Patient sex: F
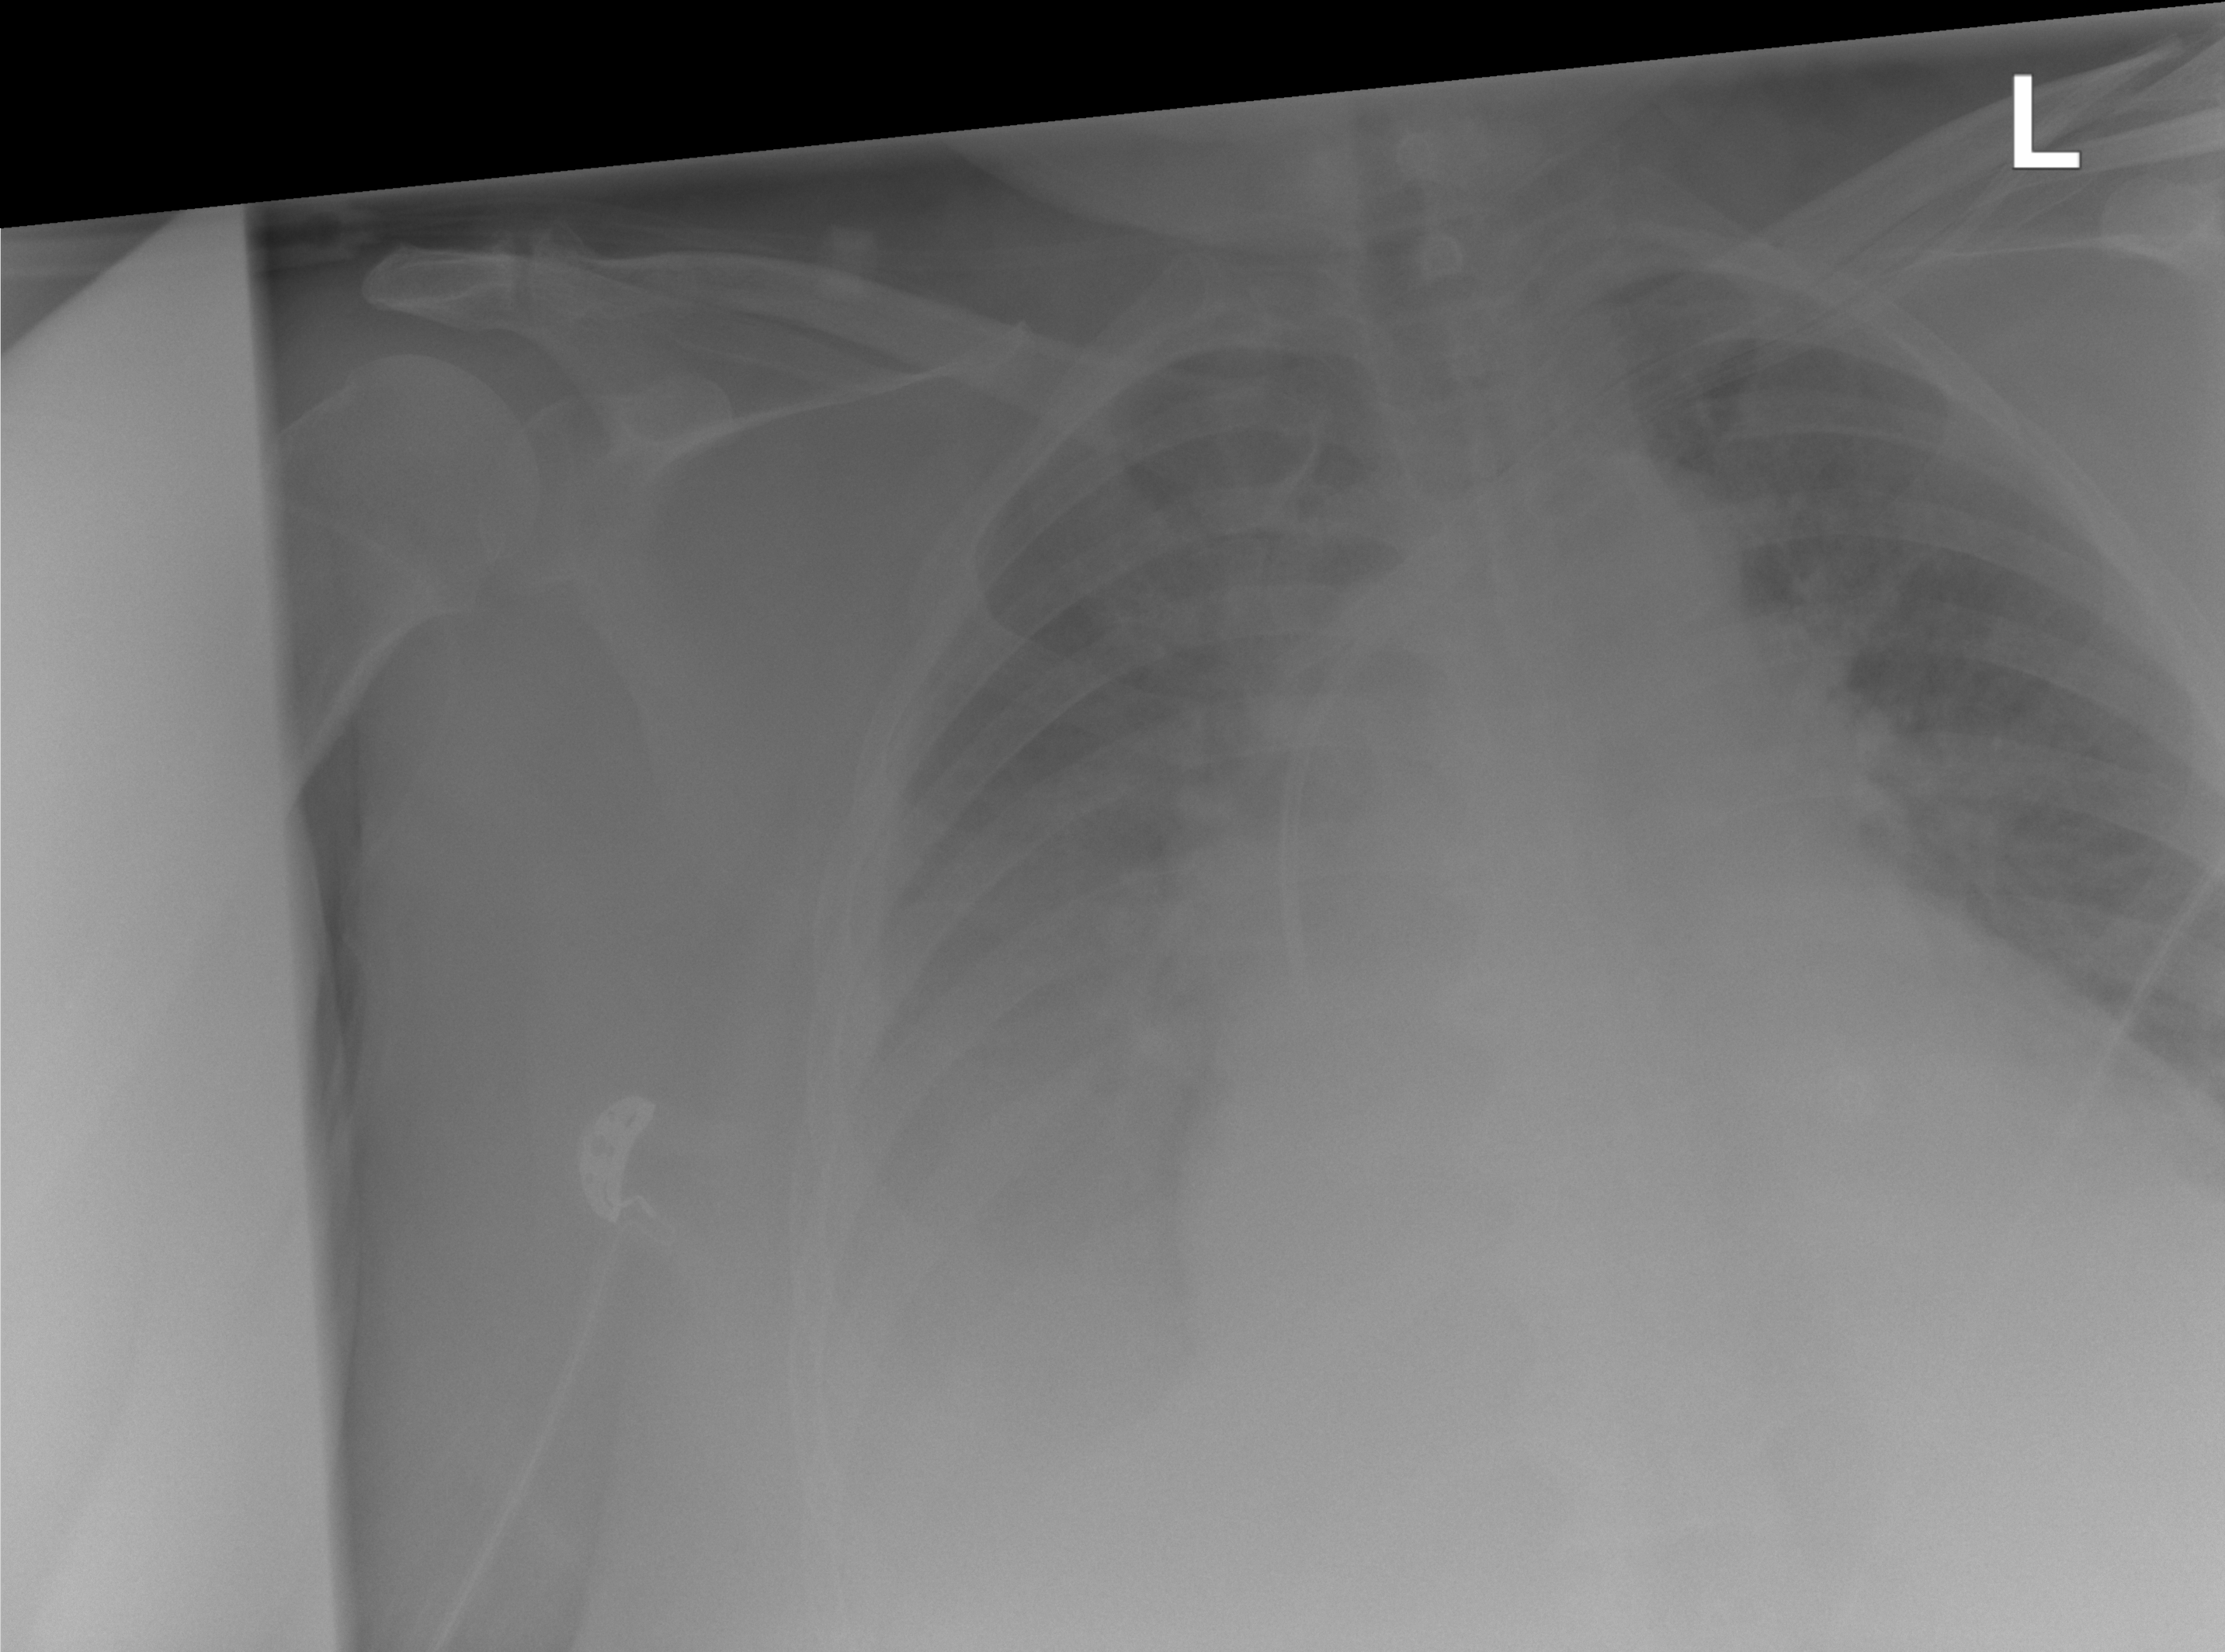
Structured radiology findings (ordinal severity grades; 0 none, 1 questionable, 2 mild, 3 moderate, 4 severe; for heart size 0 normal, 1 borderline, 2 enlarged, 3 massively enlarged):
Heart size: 2
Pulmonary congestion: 0
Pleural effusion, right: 2
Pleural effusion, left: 0
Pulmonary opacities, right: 0
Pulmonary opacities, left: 0
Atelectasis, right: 2
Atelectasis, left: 0